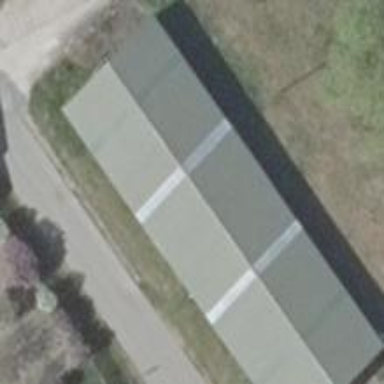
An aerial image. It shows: Gabled roofed farm auxiliary building with the roof oriented along its structure.